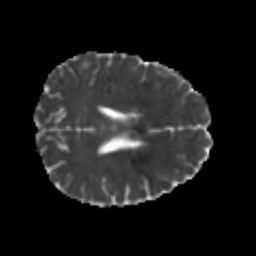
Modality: MD
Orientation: axial
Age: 22
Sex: male
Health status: healthy
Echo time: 0.074 s